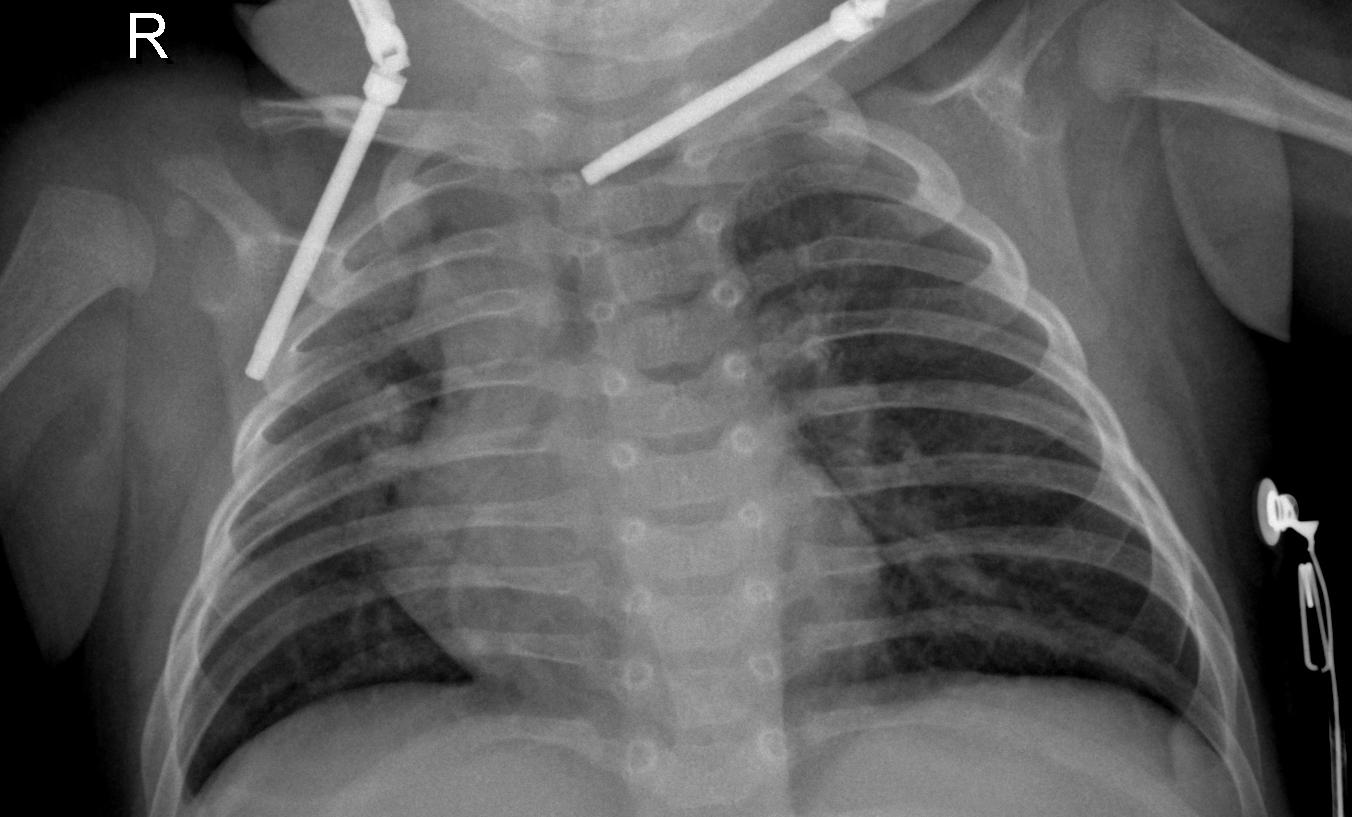
Diagnosis: PNEUMONIA